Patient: sex M, age 60
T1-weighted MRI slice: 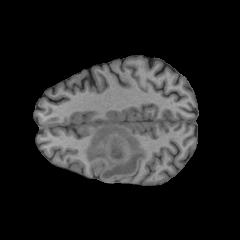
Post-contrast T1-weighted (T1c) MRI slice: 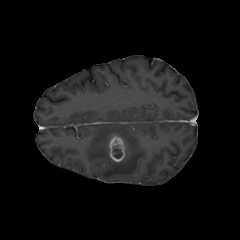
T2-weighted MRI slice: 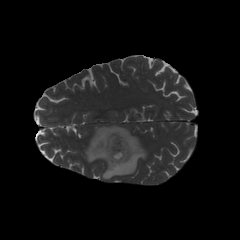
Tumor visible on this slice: yes
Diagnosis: Glioblastoma, IDH-wildtype
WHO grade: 4